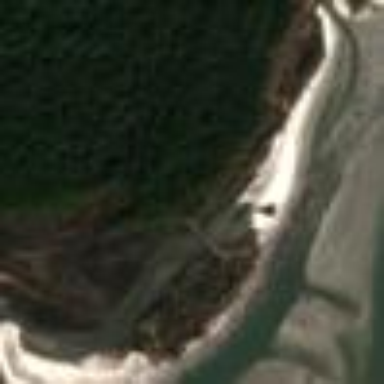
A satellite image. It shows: Beautiful beach with natural surroundings.